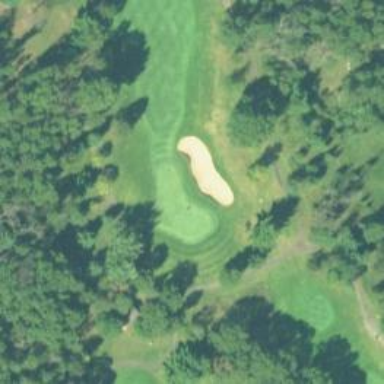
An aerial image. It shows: View of golf hole.